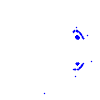
Particle: pion